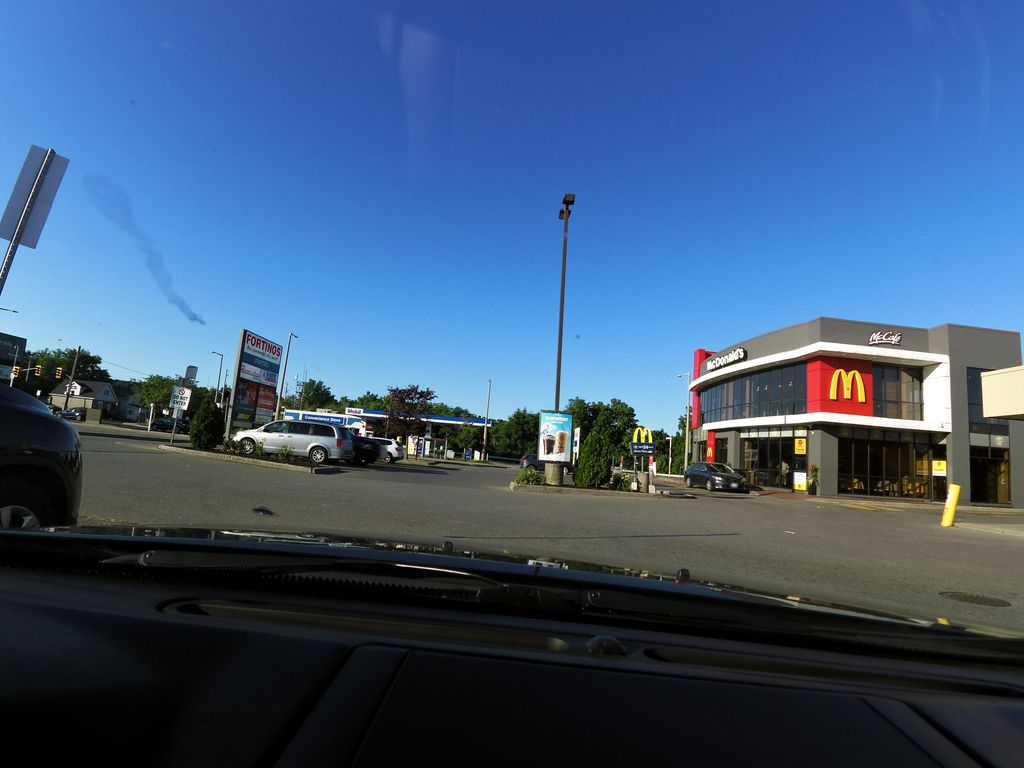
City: hamilton